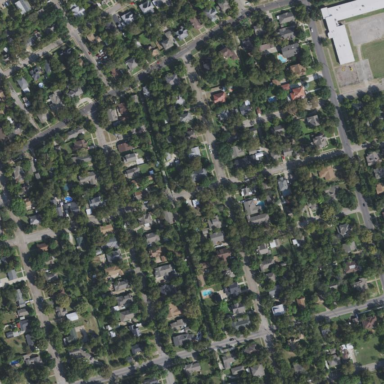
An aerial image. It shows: Residential area composed of single-family homes.